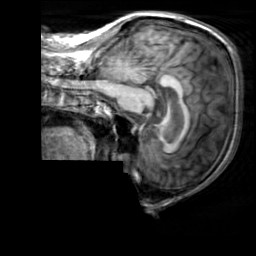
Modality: T1w
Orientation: sagittal
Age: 75
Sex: male
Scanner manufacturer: siemens
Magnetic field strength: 3 T
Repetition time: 2.3 s
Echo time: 0.00303 s